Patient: sex M, age 50
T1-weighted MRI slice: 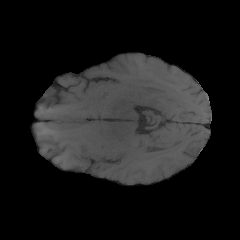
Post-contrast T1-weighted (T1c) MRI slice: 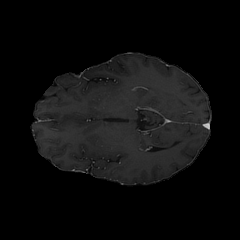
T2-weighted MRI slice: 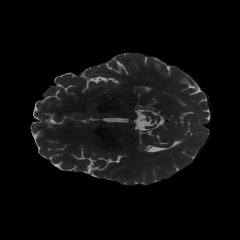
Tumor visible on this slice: no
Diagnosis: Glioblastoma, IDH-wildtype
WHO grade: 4